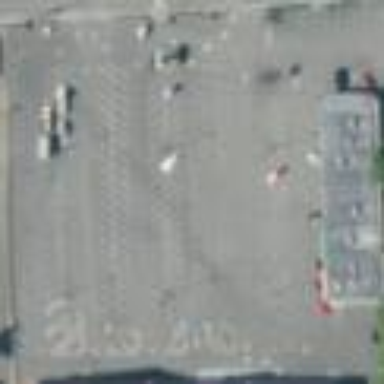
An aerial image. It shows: Parking area with asphalt surface. The parking spaces are oriented diagonally.